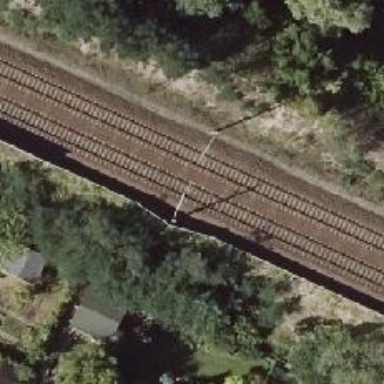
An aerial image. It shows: Milestone along the railway with catenary mast.